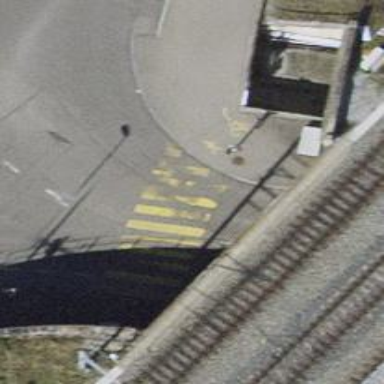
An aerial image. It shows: Uncontrolled footway crossing with markings.